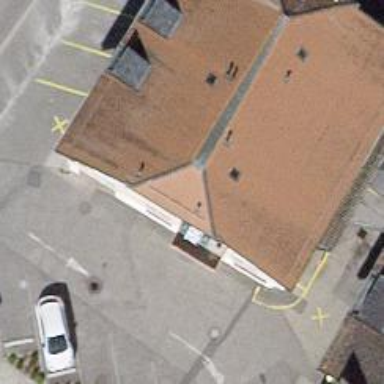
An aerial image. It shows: Post office.